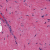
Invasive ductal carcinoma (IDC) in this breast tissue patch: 0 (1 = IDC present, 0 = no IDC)